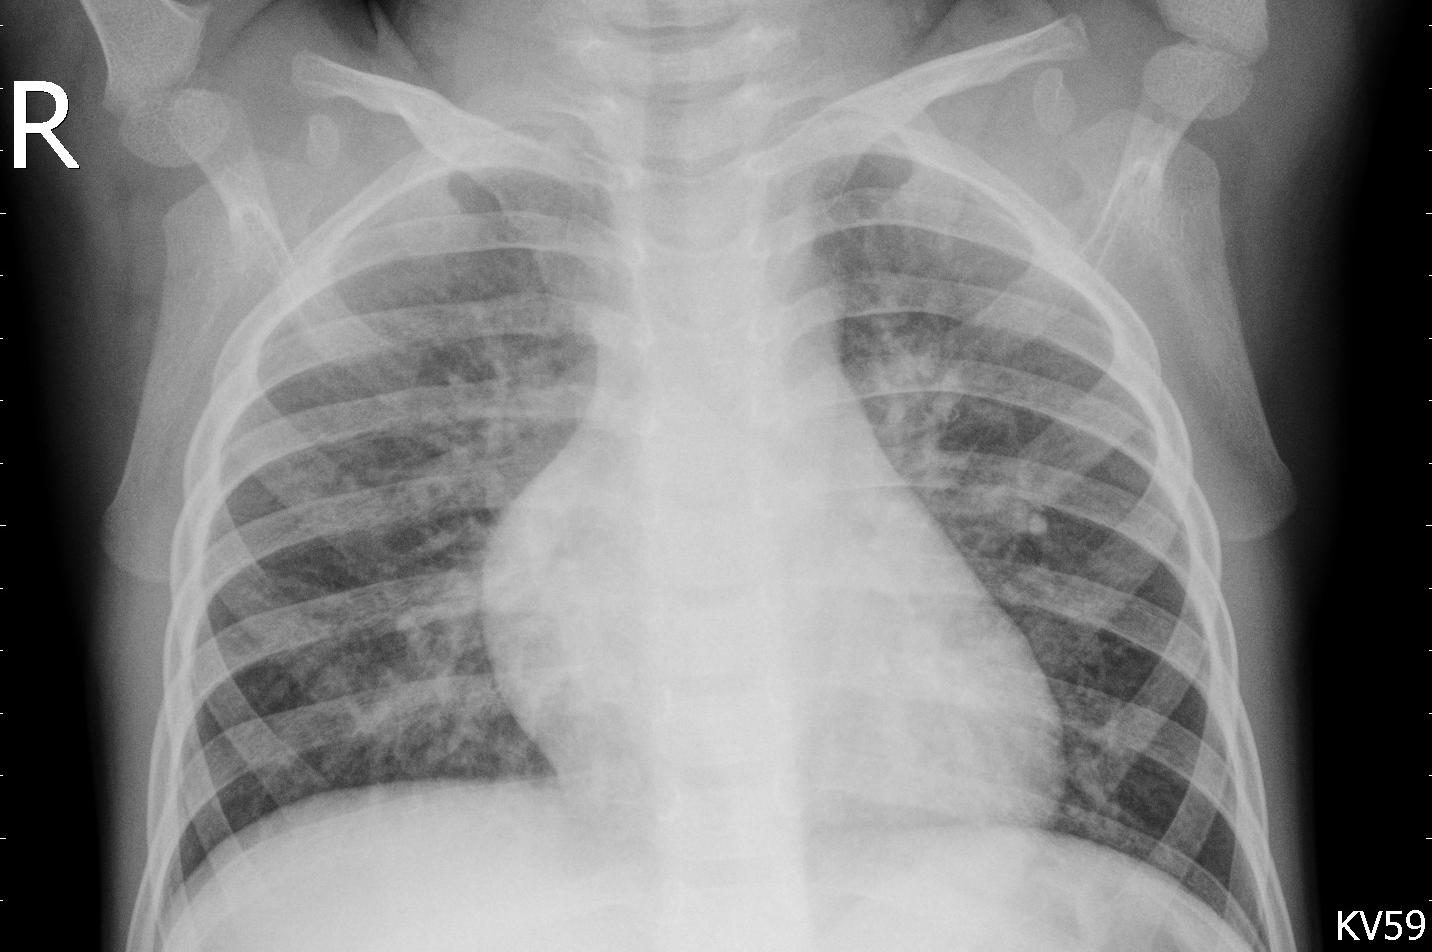
Diagnosis: PNEUMONIA